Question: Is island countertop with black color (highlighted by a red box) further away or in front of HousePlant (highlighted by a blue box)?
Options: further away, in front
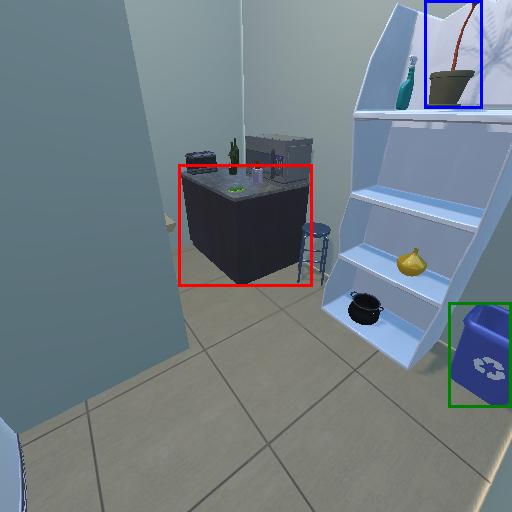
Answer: further away